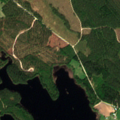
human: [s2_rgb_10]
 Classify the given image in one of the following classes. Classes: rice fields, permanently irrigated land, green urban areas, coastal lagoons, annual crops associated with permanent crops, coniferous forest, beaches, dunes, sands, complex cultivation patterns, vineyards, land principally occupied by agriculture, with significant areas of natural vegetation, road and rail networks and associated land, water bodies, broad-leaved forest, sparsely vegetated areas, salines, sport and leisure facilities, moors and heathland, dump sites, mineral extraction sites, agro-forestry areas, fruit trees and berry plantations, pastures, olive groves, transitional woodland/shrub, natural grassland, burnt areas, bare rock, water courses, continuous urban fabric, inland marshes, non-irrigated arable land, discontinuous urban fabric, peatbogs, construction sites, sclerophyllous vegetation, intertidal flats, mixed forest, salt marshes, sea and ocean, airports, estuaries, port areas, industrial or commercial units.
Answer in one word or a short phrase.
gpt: coniferous forest, mixed forest, transitional woodland/shrub, water bodies